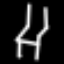
Label: chair